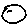
Label: moon